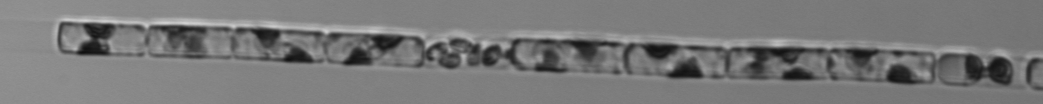
Label: Guinardia_delicatula_TAG_internal_parasite